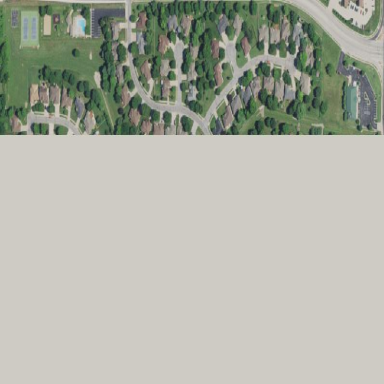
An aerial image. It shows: Residential area consisting of single-family homes.